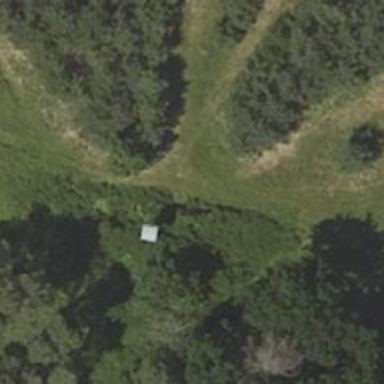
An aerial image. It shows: Hunting stand.